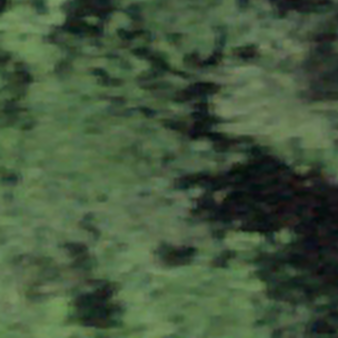
Label: other